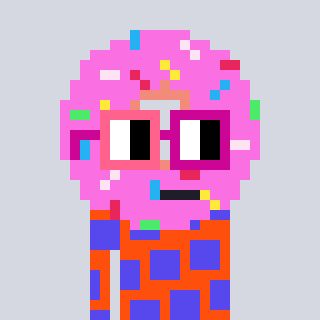
a pixel art character with square pink and red glasses, a doughnut-shaped head and a orange-colored body on a cool background